Field crop: maize
Growth stage: 2
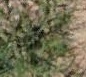
Species: salsola